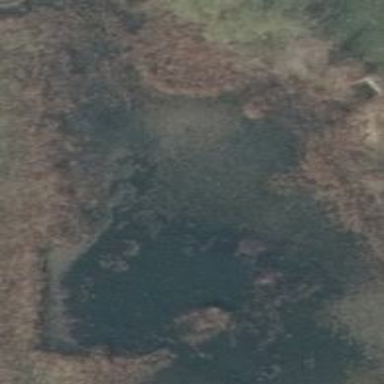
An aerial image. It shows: Pond surrounded by natural water.